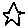
Label: star